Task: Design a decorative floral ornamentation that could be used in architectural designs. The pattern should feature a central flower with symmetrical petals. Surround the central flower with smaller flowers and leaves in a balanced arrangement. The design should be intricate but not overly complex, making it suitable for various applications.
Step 249:
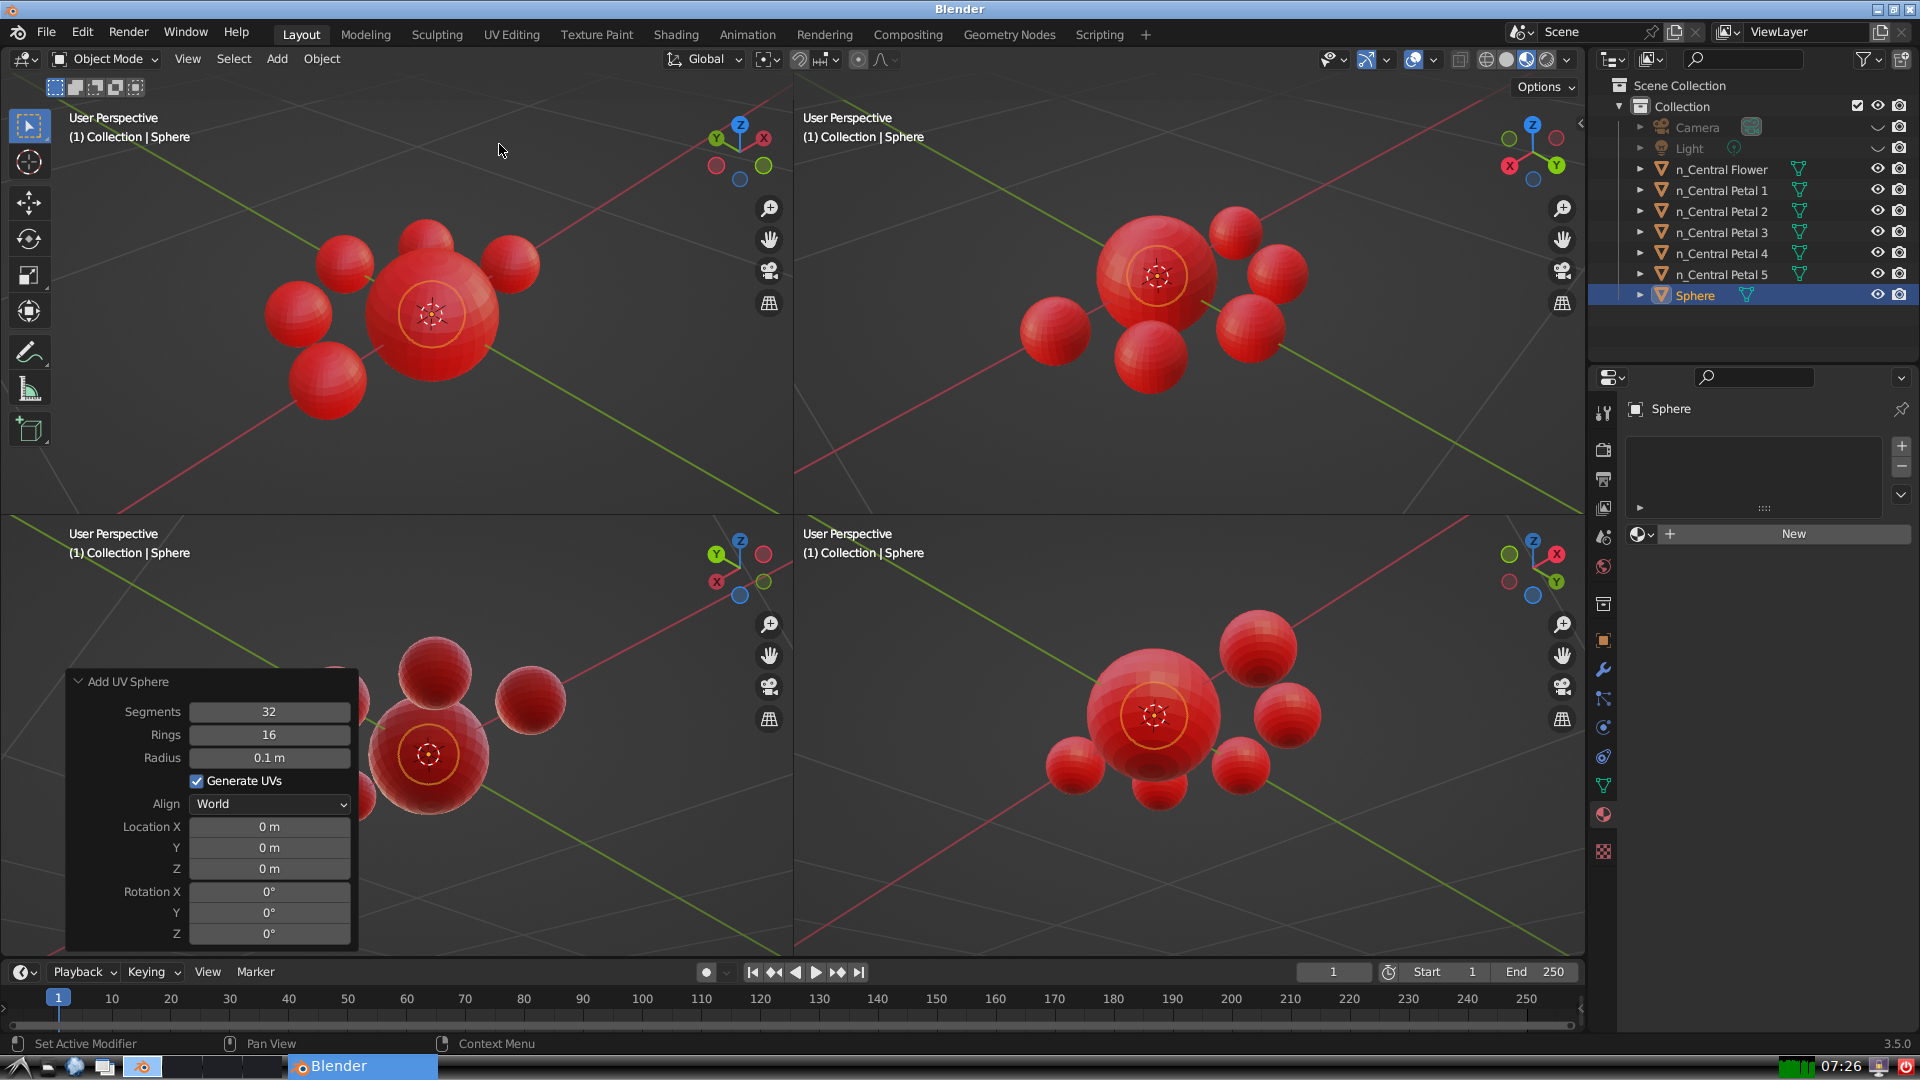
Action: {"mouse_move": [270, 758]}